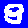
Digit: 8